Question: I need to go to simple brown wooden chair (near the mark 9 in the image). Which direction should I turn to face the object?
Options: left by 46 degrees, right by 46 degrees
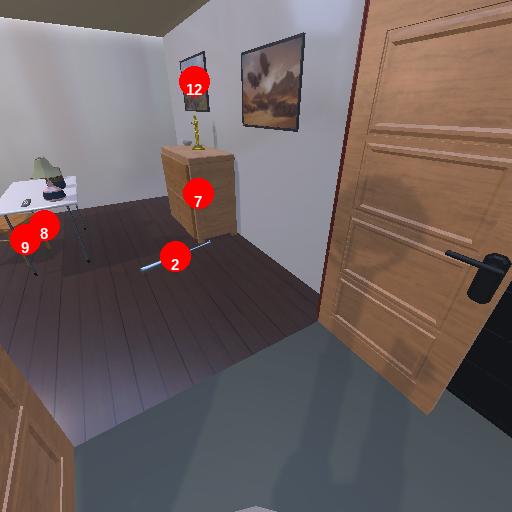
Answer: left by 46 degrees